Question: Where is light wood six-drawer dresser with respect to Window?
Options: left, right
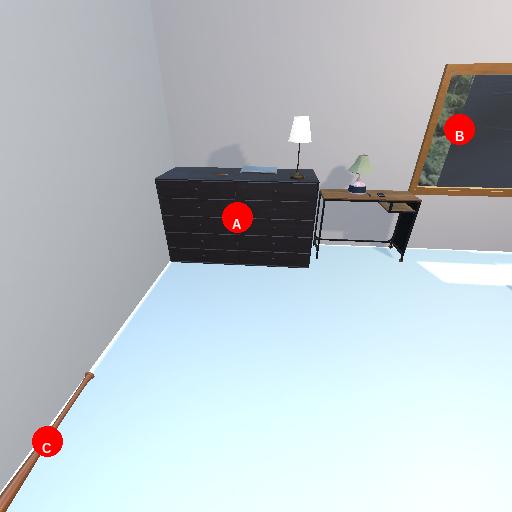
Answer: left